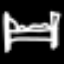
Label: bed